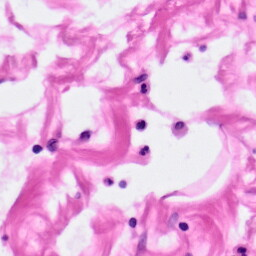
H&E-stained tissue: Pancreatic